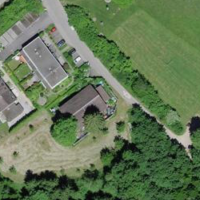
EUNIS habitat code: 55
Species observed at this site:
Tussilago farfara